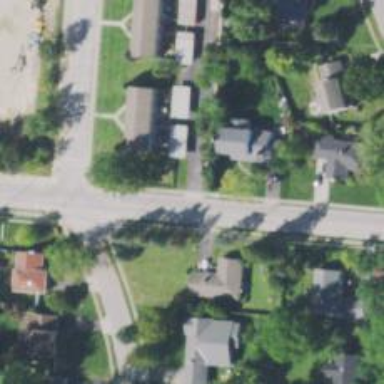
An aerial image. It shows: Residential driveway serving as service road.